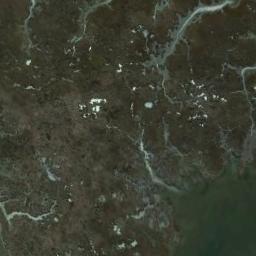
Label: wetland